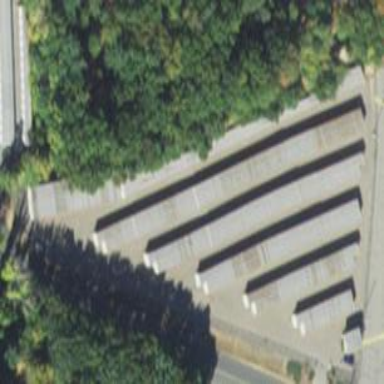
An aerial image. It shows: Storage rental shop.